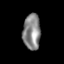
Tissue: lung
Cell type: T cells
Senescence score: 0.1998
Nuclear area (px): 609
Mean DAPI intensity: 136.016